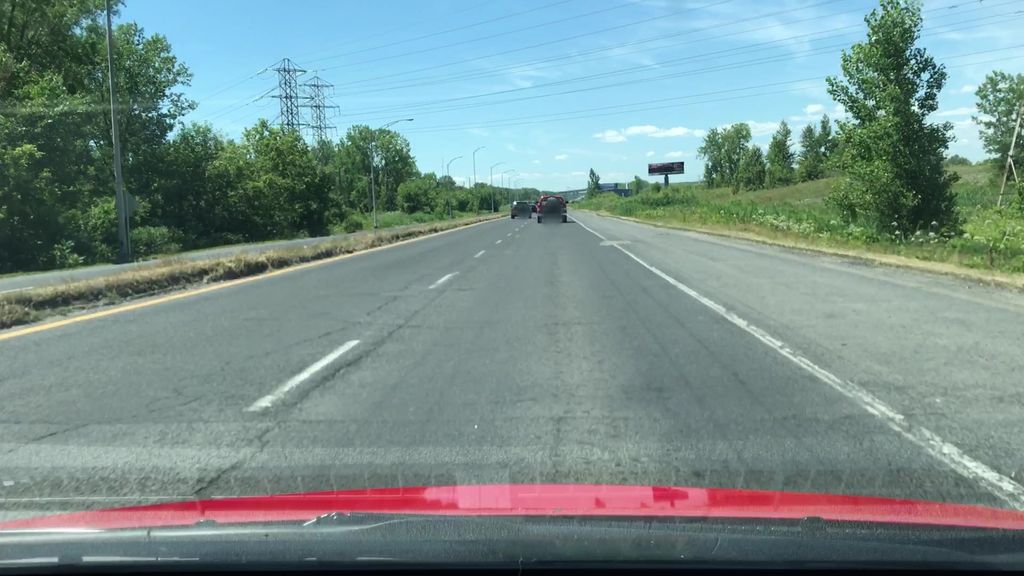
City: montreal